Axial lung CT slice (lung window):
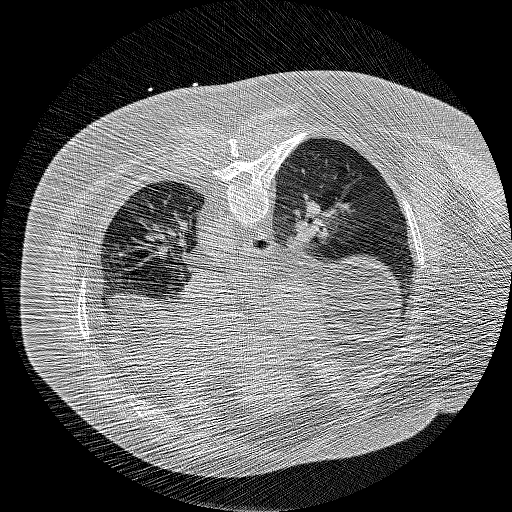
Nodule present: no